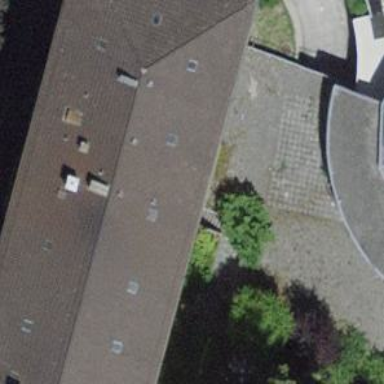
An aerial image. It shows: Image showing building with apartments.